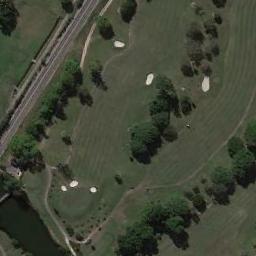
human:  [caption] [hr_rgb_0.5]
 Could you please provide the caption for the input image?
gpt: The golf course has a lake, Some fairways, Roads, Barrier trees and sandpits and a freeway is next to the golf course .

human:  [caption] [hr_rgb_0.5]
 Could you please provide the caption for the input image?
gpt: There are a few bunkers and a small river and a few paths and many trees on a large green lawn on the golf course .

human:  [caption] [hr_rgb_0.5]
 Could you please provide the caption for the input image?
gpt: There are three large bunkers and two paths .

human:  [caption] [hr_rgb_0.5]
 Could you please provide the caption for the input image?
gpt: There is a road next to the golf course .

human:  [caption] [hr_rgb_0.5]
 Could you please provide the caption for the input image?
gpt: There are several bunkers and some trees on the golf course .